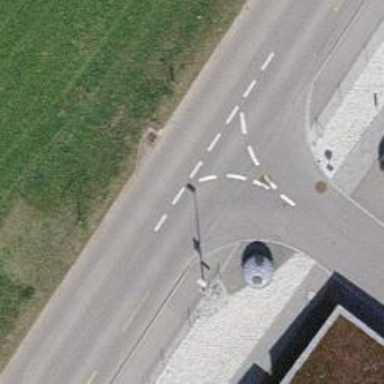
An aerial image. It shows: Sidewalk along the footway.